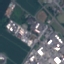
Label: Industrial